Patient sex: M
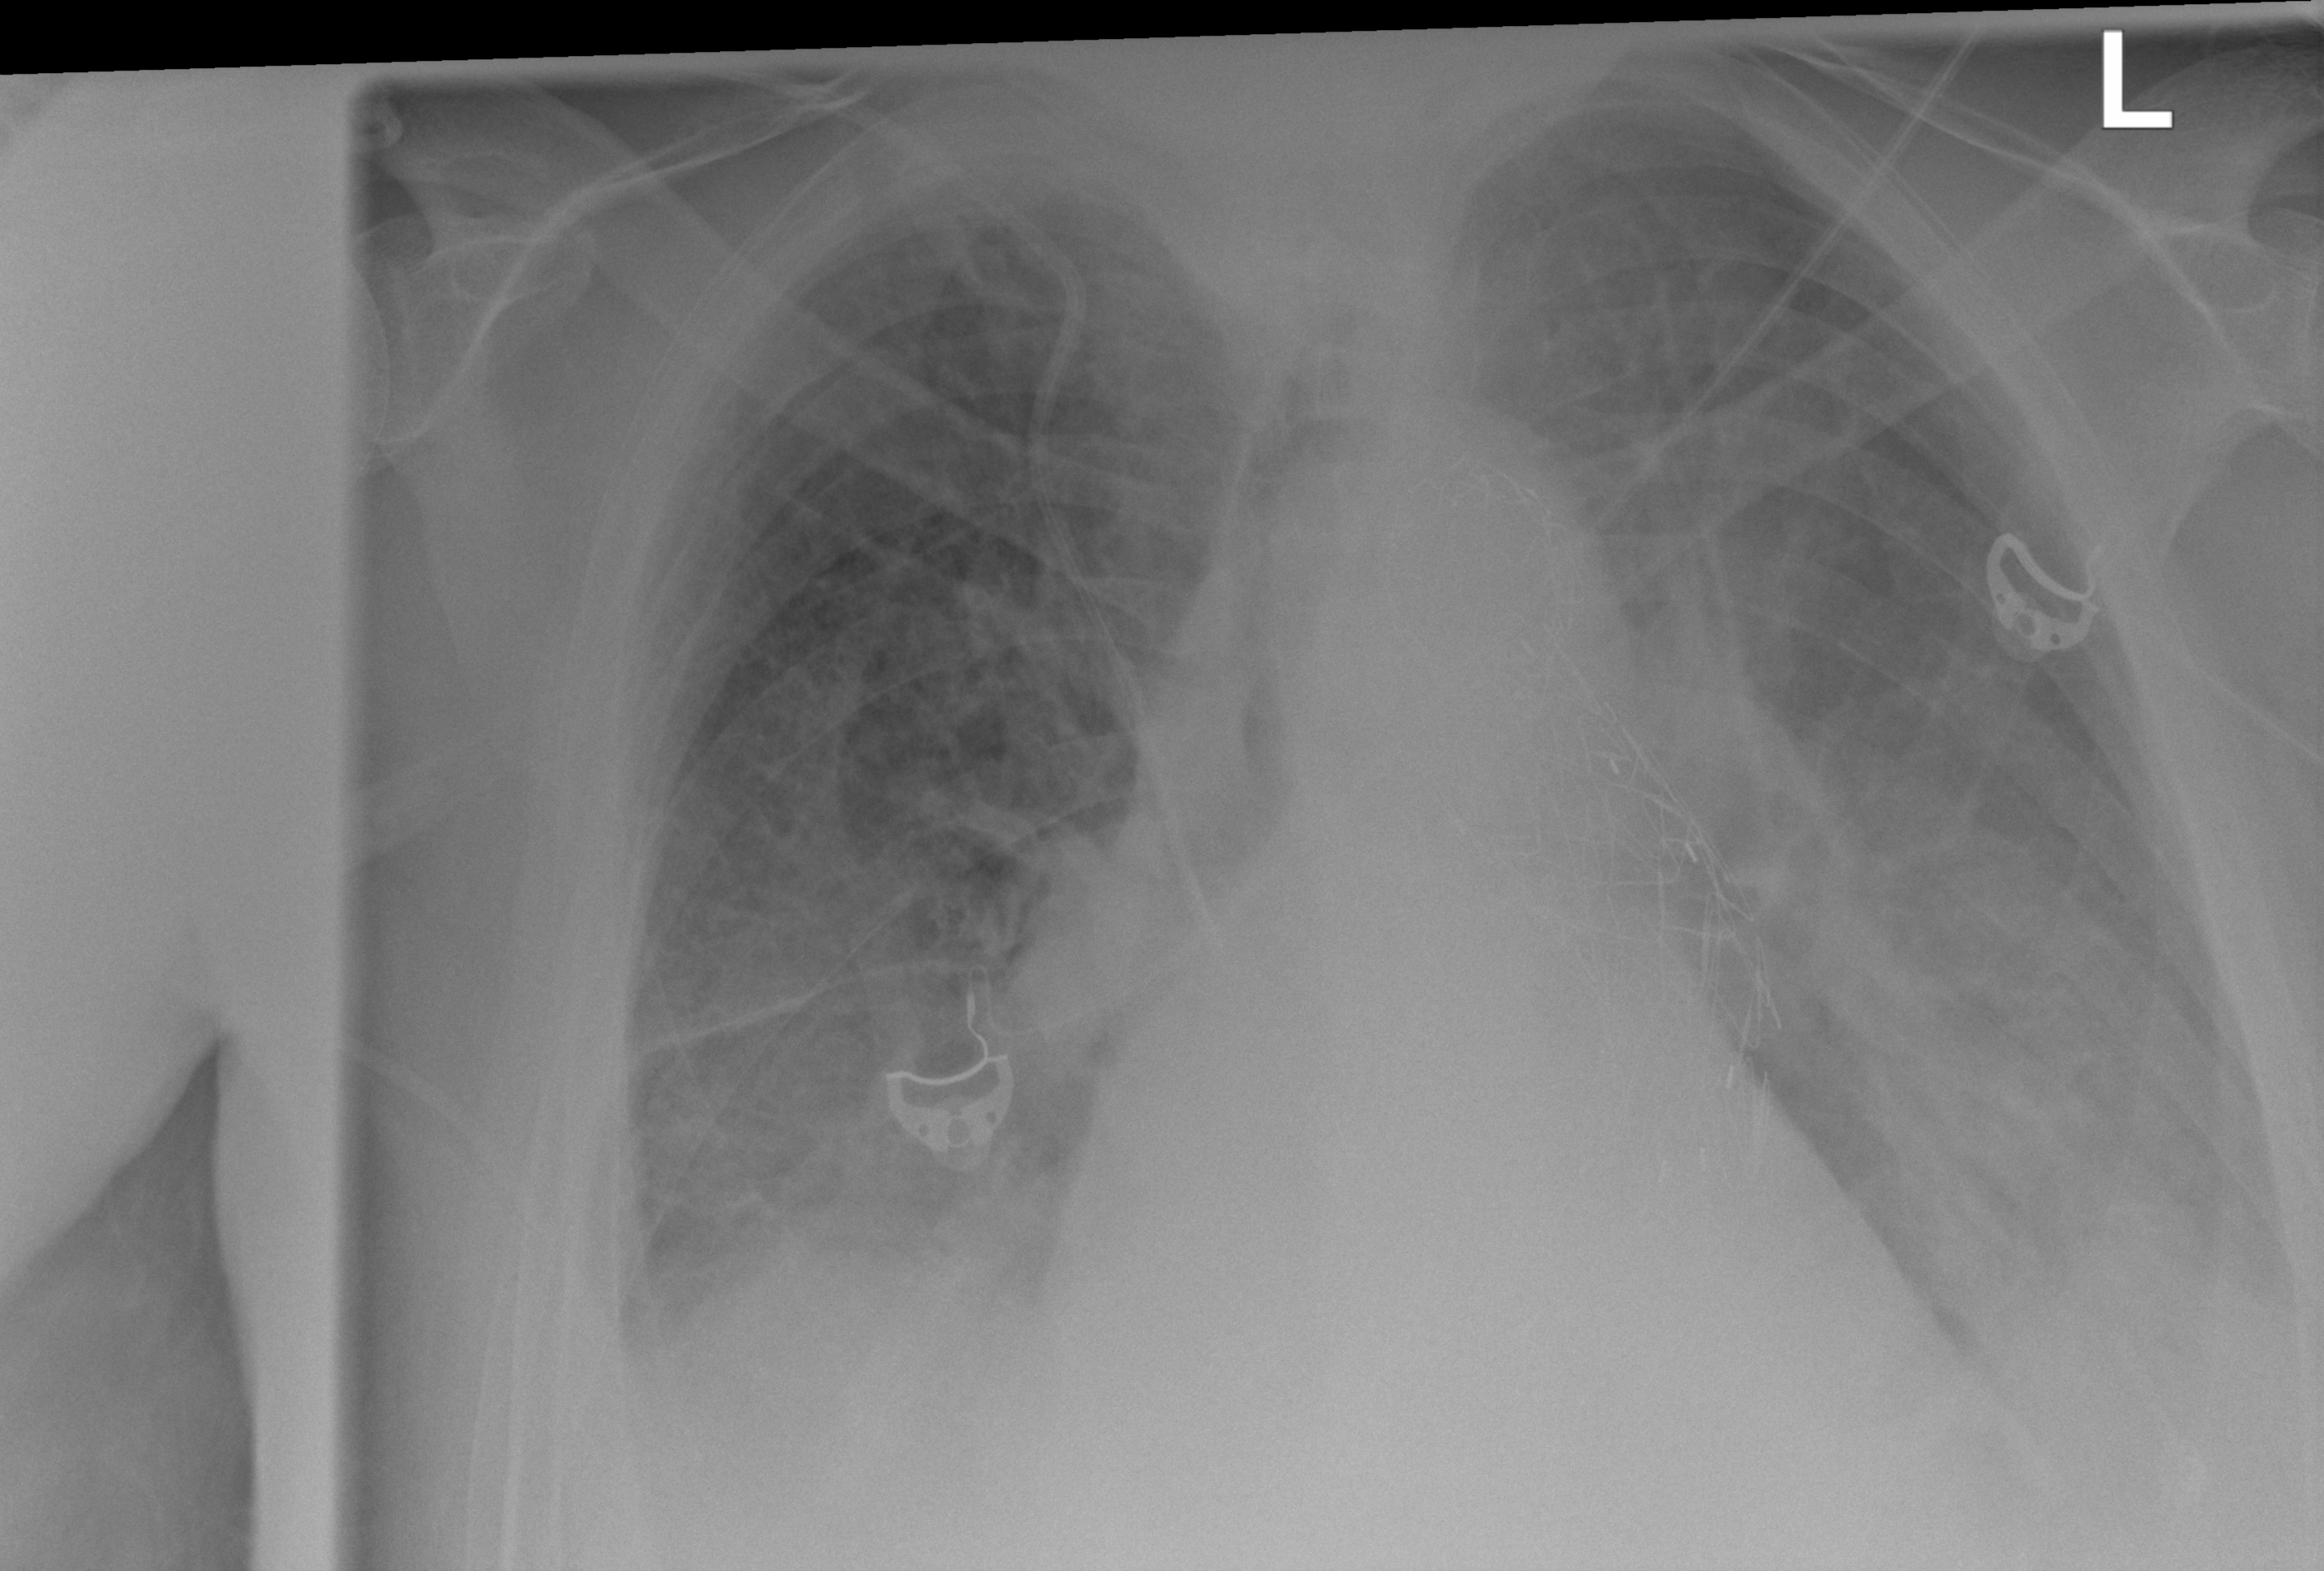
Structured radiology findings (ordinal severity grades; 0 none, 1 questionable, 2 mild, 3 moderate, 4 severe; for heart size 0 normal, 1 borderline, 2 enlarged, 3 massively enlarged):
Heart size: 1
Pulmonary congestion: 2
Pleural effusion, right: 2
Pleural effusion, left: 2
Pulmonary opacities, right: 2
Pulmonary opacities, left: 2
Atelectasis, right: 2
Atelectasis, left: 2